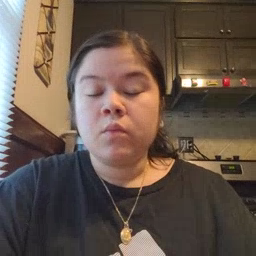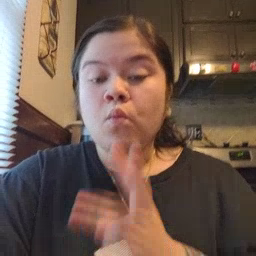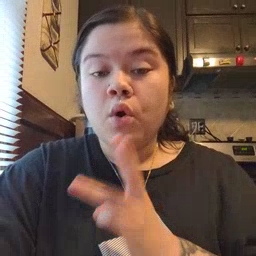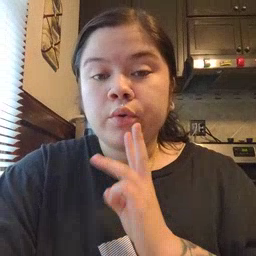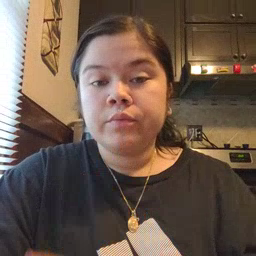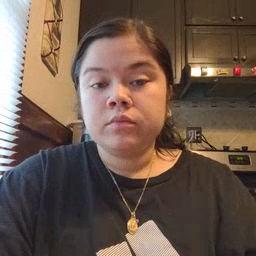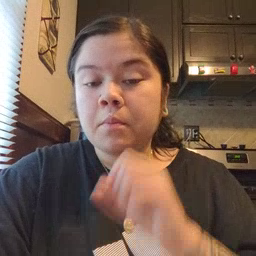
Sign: water